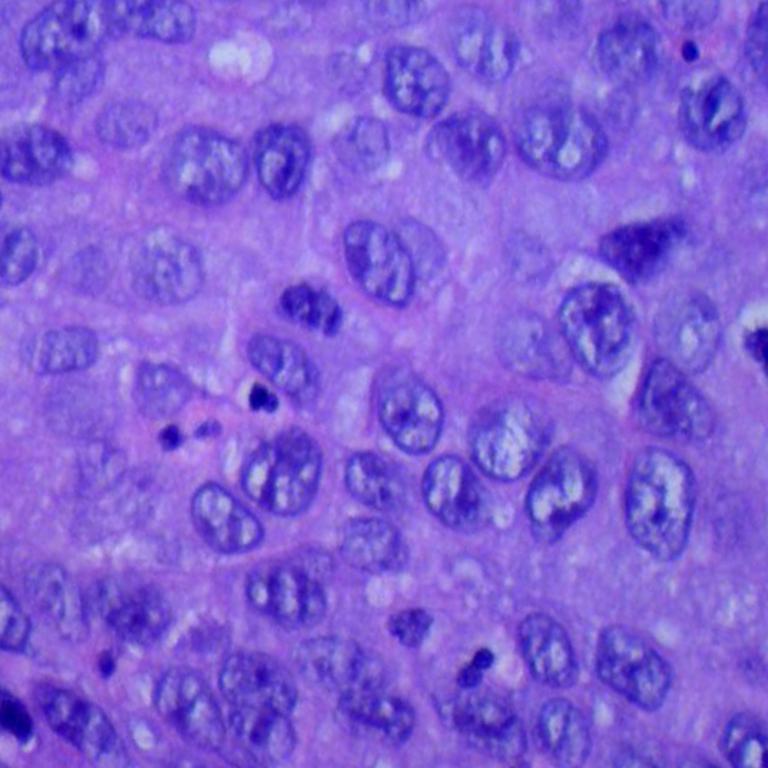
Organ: lung
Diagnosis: squamous carcinomas